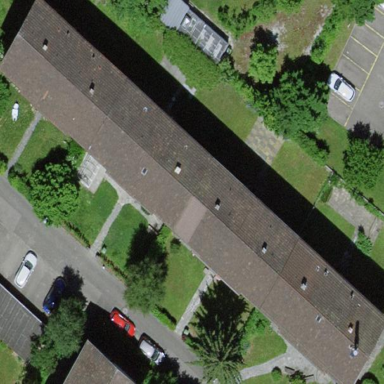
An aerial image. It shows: Apartment building with gabled roof covered in roof tiles oriented along its length.